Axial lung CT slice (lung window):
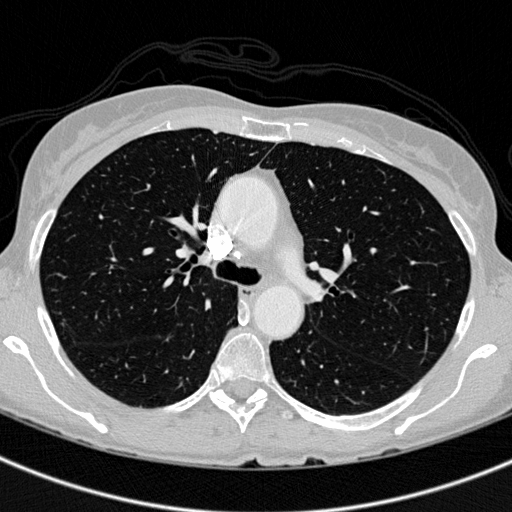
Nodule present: no